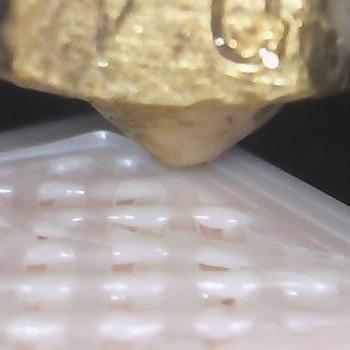
Flow rate: 35%